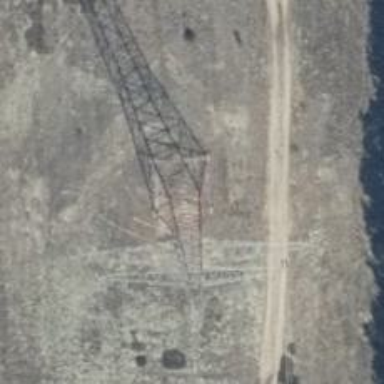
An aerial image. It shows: Power tower.